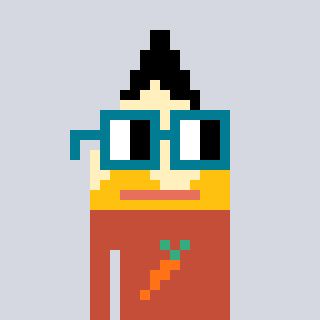
a pixel art character with square dark green glasses, a pencil-shaped head and a rust-colored body on a cool background